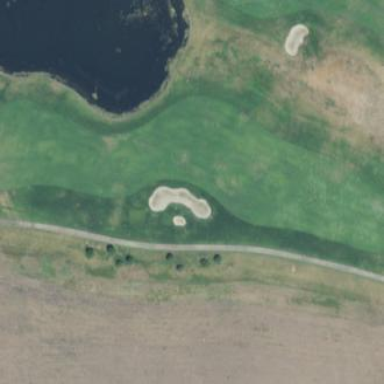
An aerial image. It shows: Grassy area designated as golf fairway.